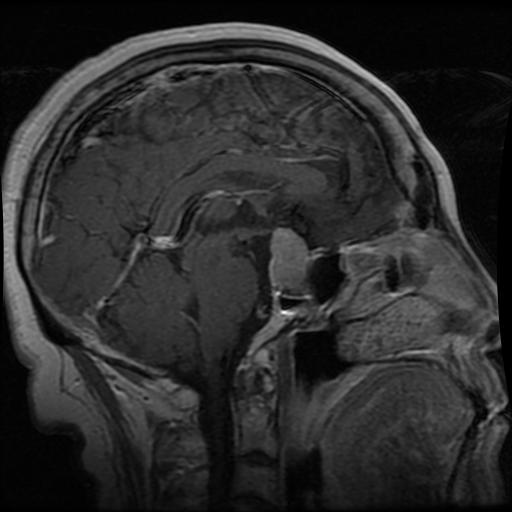
Label: pituitary